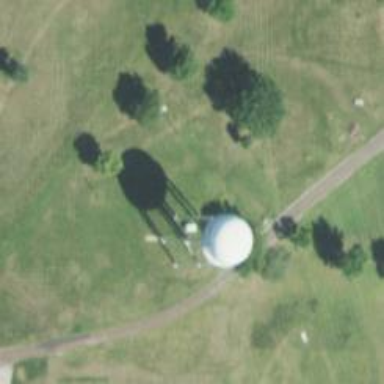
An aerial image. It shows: Water tower that is man-made.